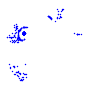
Particle: pion